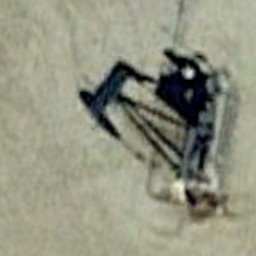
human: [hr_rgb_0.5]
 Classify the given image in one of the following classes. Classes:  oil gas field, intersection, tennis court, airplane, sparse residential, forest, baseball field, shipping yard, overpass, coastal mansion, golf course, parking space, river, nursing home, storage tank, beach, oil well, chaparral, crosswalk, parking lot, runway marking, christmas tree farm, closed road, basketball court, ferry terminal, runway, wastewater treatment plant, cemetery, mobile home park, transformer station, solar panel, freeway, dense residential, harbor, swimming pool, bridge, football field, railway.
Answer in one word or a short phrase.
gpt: oil well